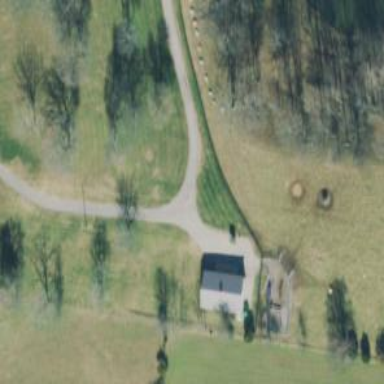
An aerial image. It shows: Driveway.